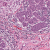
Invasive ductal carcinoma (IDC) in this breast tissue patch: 0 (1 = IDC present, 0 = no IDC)